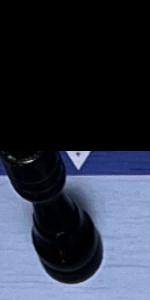
Label: Rook_Black